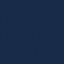
Land use / land cover: SeaLake